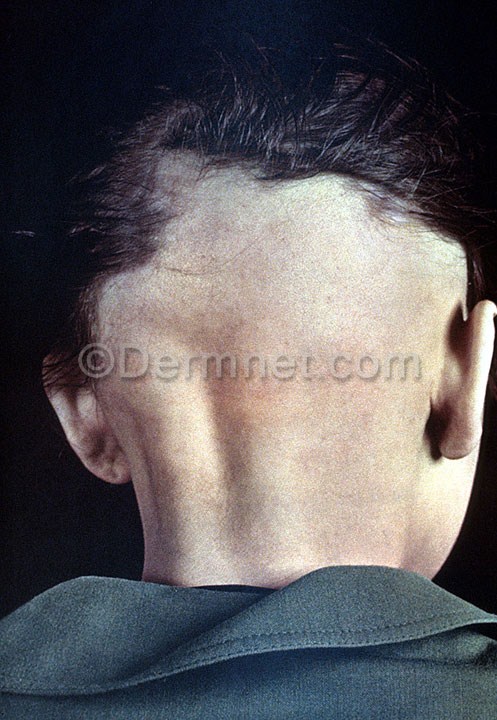
Disease: Hair Loss Photos Alopecia and other Hair Diseases